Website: macys
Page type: gifting
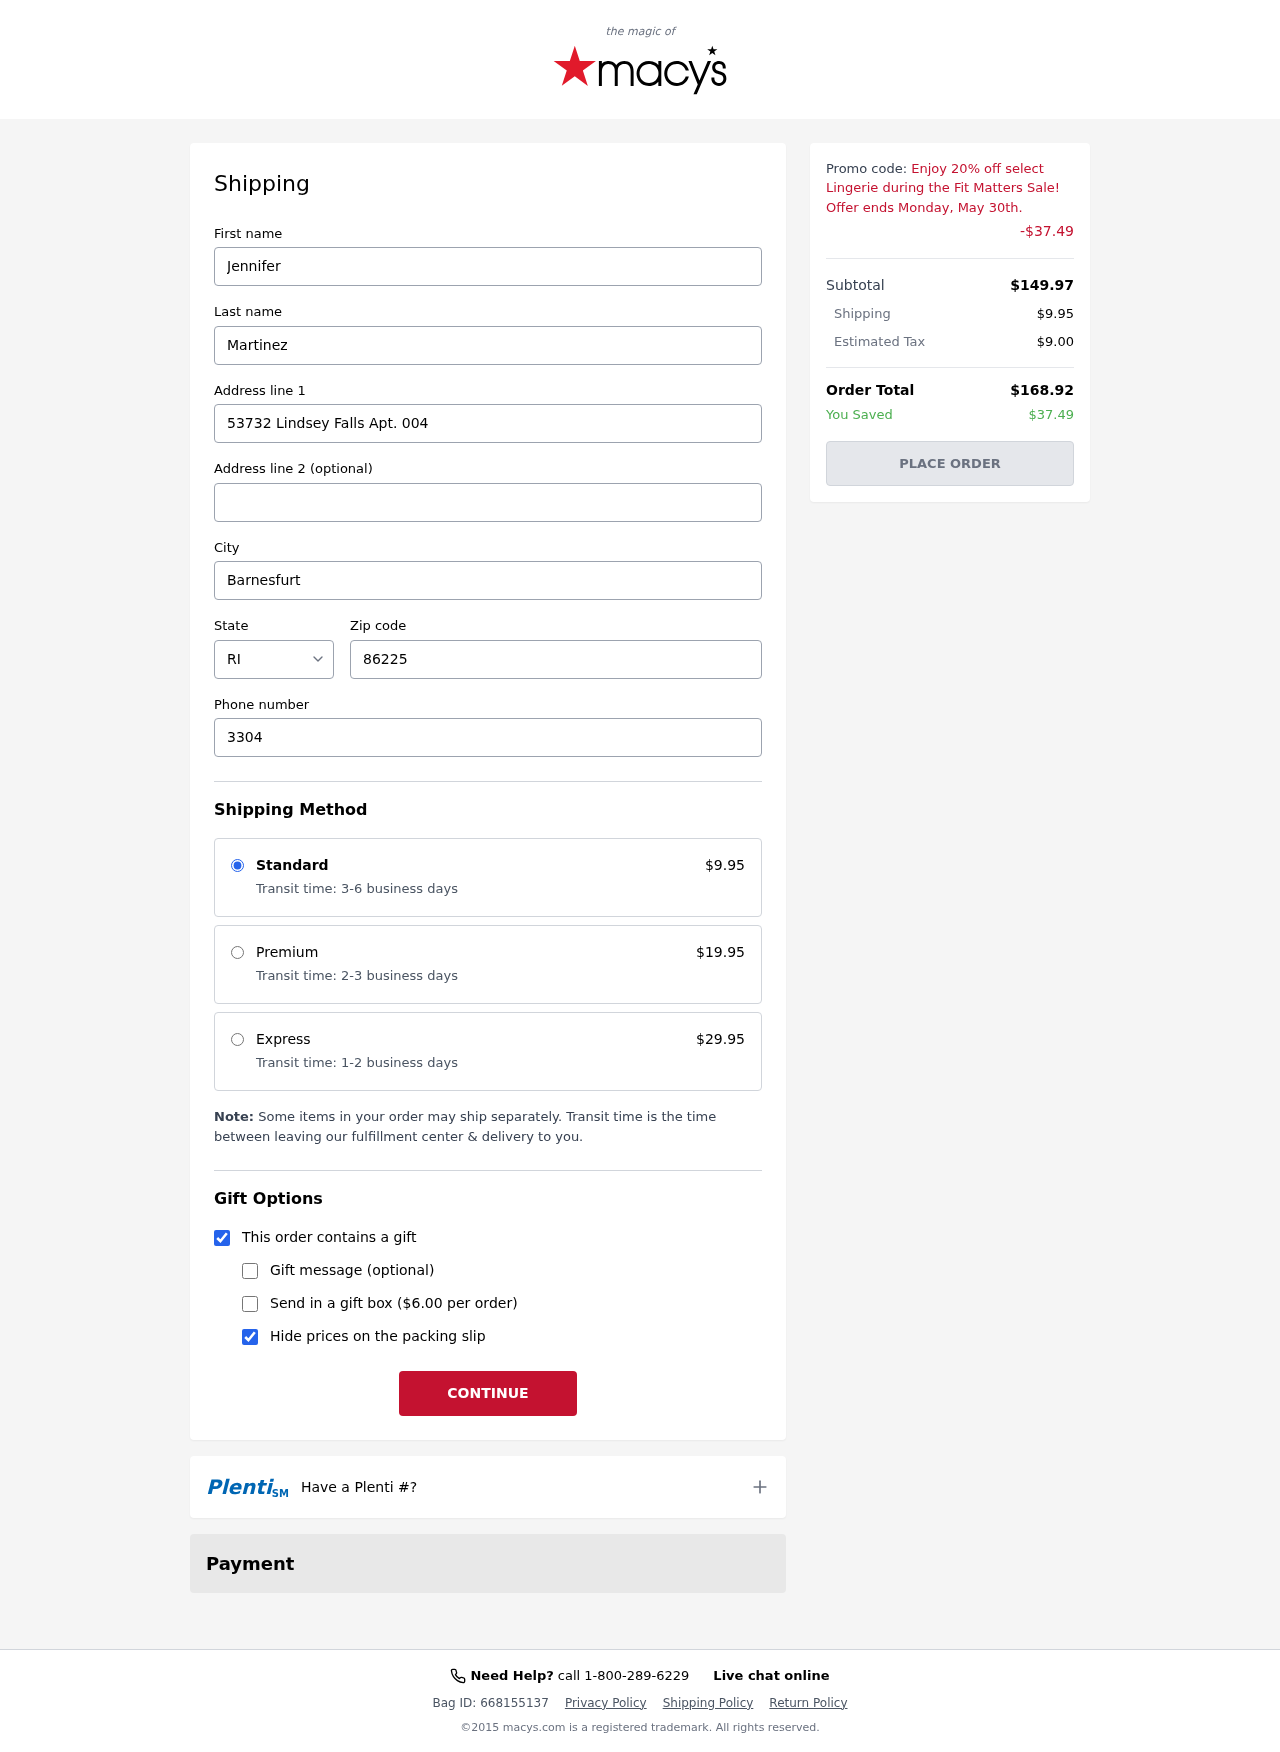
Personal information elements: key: PII_CITY
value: Barnesfurt
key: PII_FIRSTNAME
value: Jennifer
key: PII_LASTNAME
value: Martinez
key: PII_PHONE
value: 3304812196
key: PII_POSTCODE
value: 86225
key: PII_STATE_ABBR
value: RI
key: PII_STREET
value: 53732 Lindsey Falls Apt. 004
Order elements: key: ORDER_SHIPPING_COST
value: $9.95
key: ORDER_DISCOUNT
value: -$37.49
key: ORDER_SUBTOTAL
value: $149.97
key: ORDER_TAX
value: $9.00
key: ORDER_TOTAL
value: $168.92
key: ORDER_SAVINGS
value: $37.49